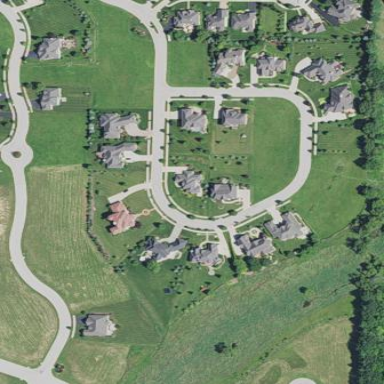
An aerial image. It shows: Neighborhood.